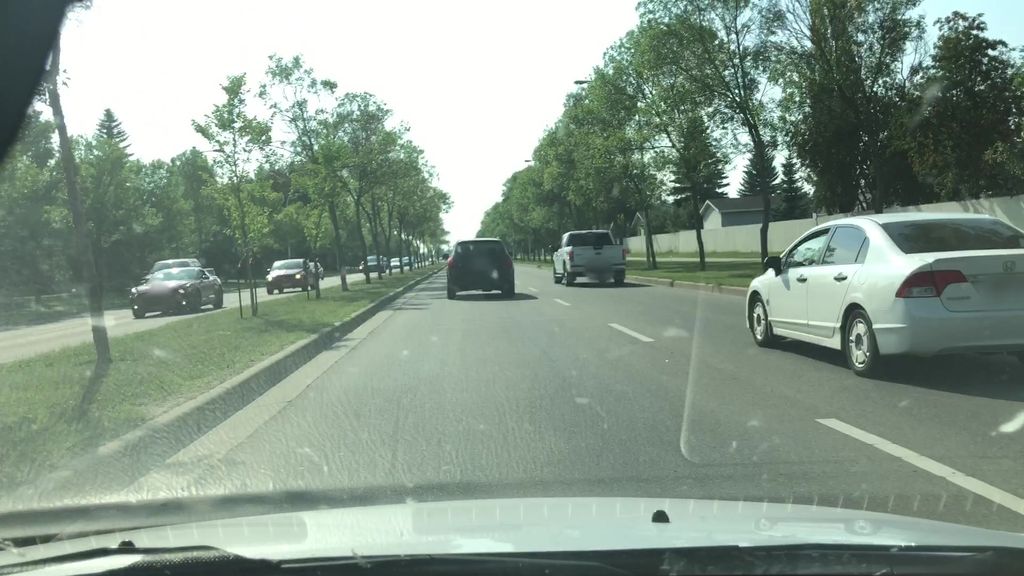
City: edmonton